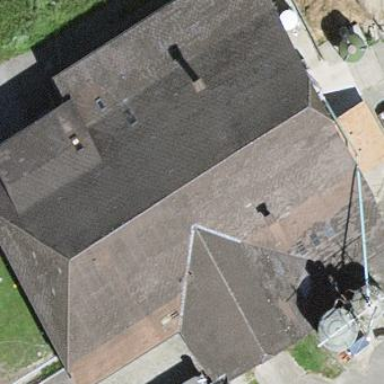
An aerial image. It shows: Farm building.